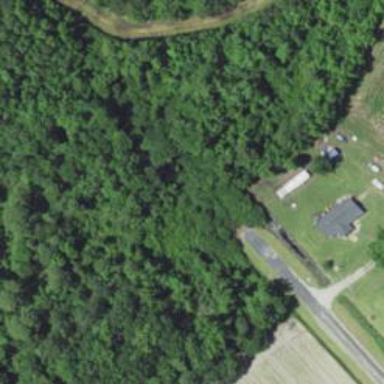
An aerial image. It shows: Abandoned railway intersecting residential road.